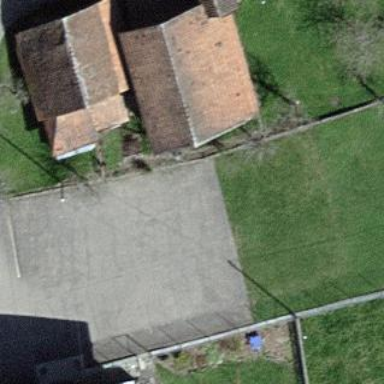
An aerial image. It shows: Garage building.